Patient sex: M
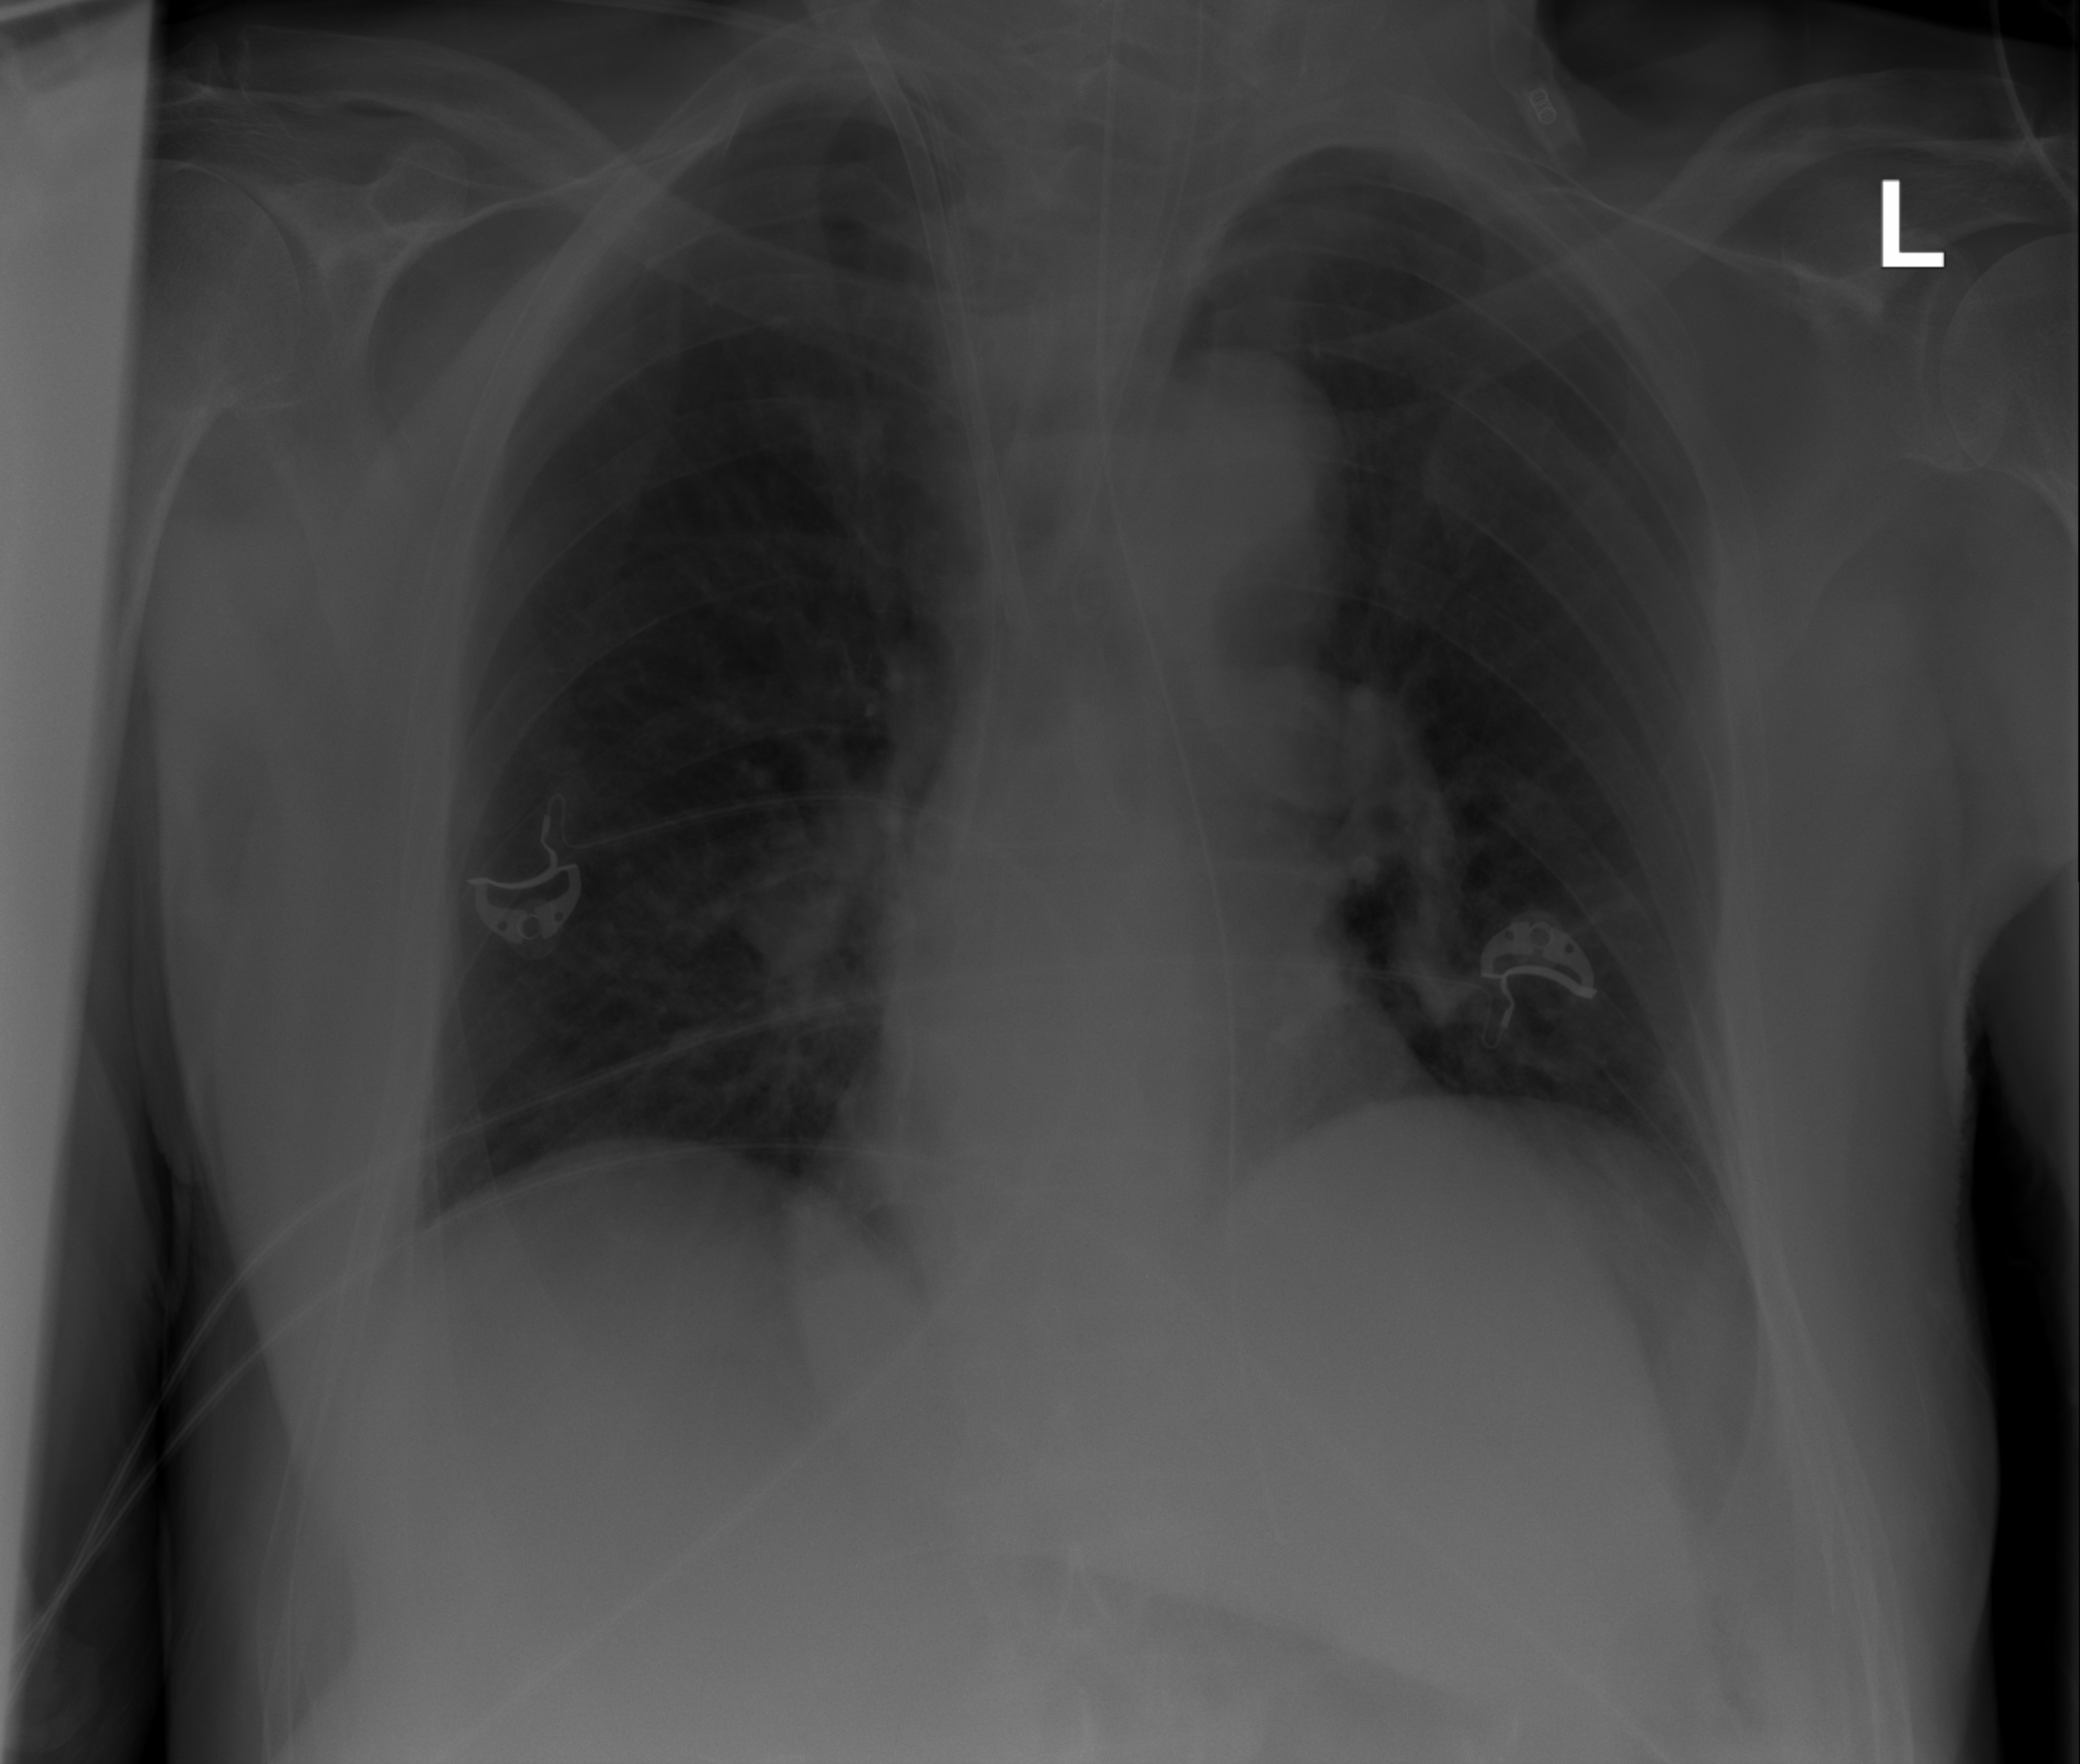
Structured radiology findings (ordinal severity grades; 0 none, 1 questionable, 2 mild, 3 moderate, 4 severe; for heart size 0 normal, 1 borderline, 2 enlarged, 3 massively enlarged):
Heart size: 1
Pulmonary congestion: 0
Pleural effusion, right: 0
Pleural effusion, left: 2
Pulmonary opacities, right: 0
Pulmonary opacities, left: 0
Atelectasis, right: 0
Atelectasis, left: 2